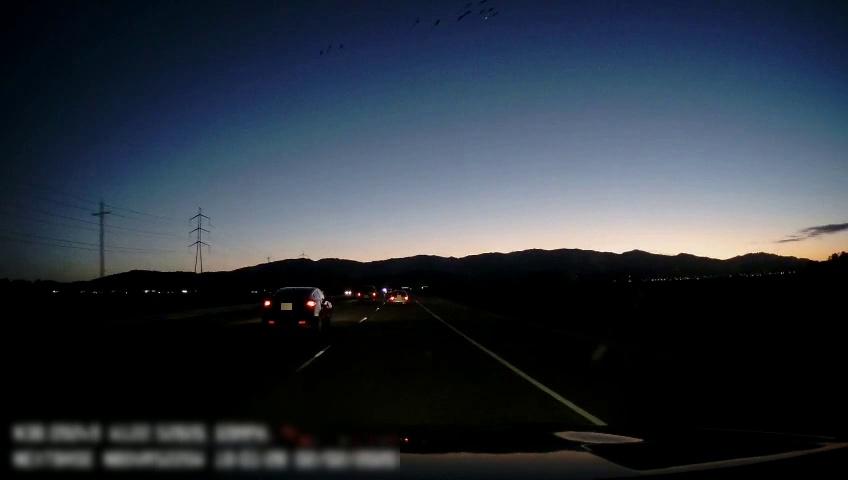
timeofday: Dusk/Dawn/Twilight
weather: Sunny
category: Drivable Space
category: Vehicles | Car
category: Vehicles | Car
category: Vehicles | Car
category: Lanes | Current Lane
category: Lanes | Alternate Lane